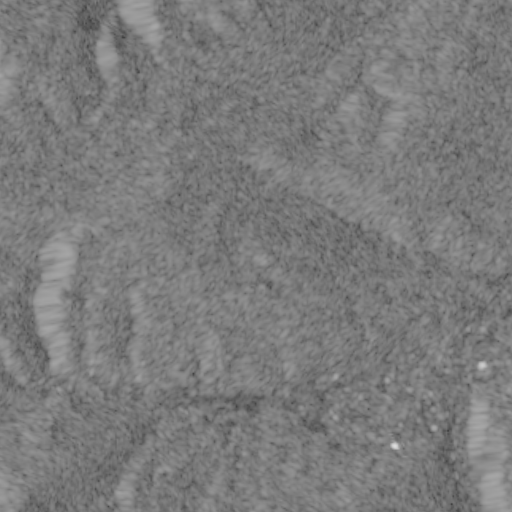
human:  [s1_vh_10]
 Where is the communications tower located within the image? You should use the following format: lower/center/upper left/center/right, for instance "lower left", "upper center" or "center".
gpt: The communications tower is located in the center right of the image.
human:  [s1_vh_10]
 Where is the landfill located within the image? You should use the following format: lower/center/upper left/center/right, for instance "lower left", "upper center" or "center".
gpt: The landfill is located in the lower left of the image.
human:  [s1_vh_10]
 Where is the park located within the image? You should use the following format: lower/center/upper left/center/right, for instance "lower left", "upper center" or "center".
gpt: The park is located in the lower right of the image.
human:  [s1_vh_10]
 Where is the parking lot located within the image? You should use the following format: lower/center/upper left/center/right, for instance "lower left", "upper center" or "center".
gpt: The parking lot is located in the lower right of the image.
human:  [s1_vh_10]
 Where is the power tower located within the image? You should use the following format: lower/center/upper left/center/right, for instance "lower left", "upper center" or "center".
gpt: There is no power tower in the image.

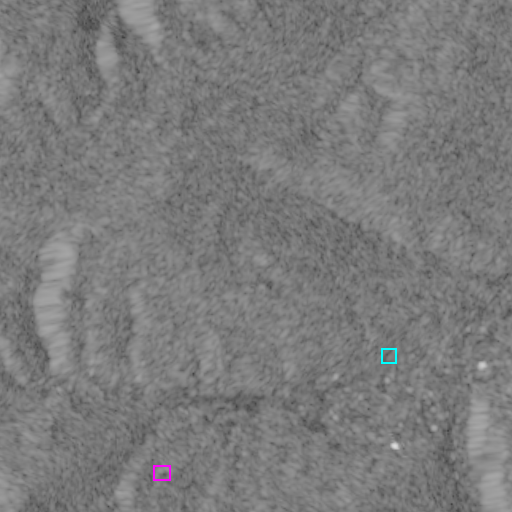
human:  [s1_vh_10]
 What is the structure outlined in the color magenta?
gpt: The structure outlined in magenta is a landfill.
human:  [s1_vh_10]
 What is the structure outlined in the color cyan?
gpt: The structure outlined in cyan is a park.
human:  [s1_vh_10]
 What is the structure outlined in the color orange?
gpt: There is no orange outline.